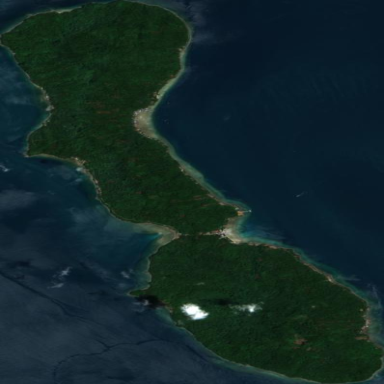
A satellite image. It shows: Island with natural coastline.